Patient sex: F
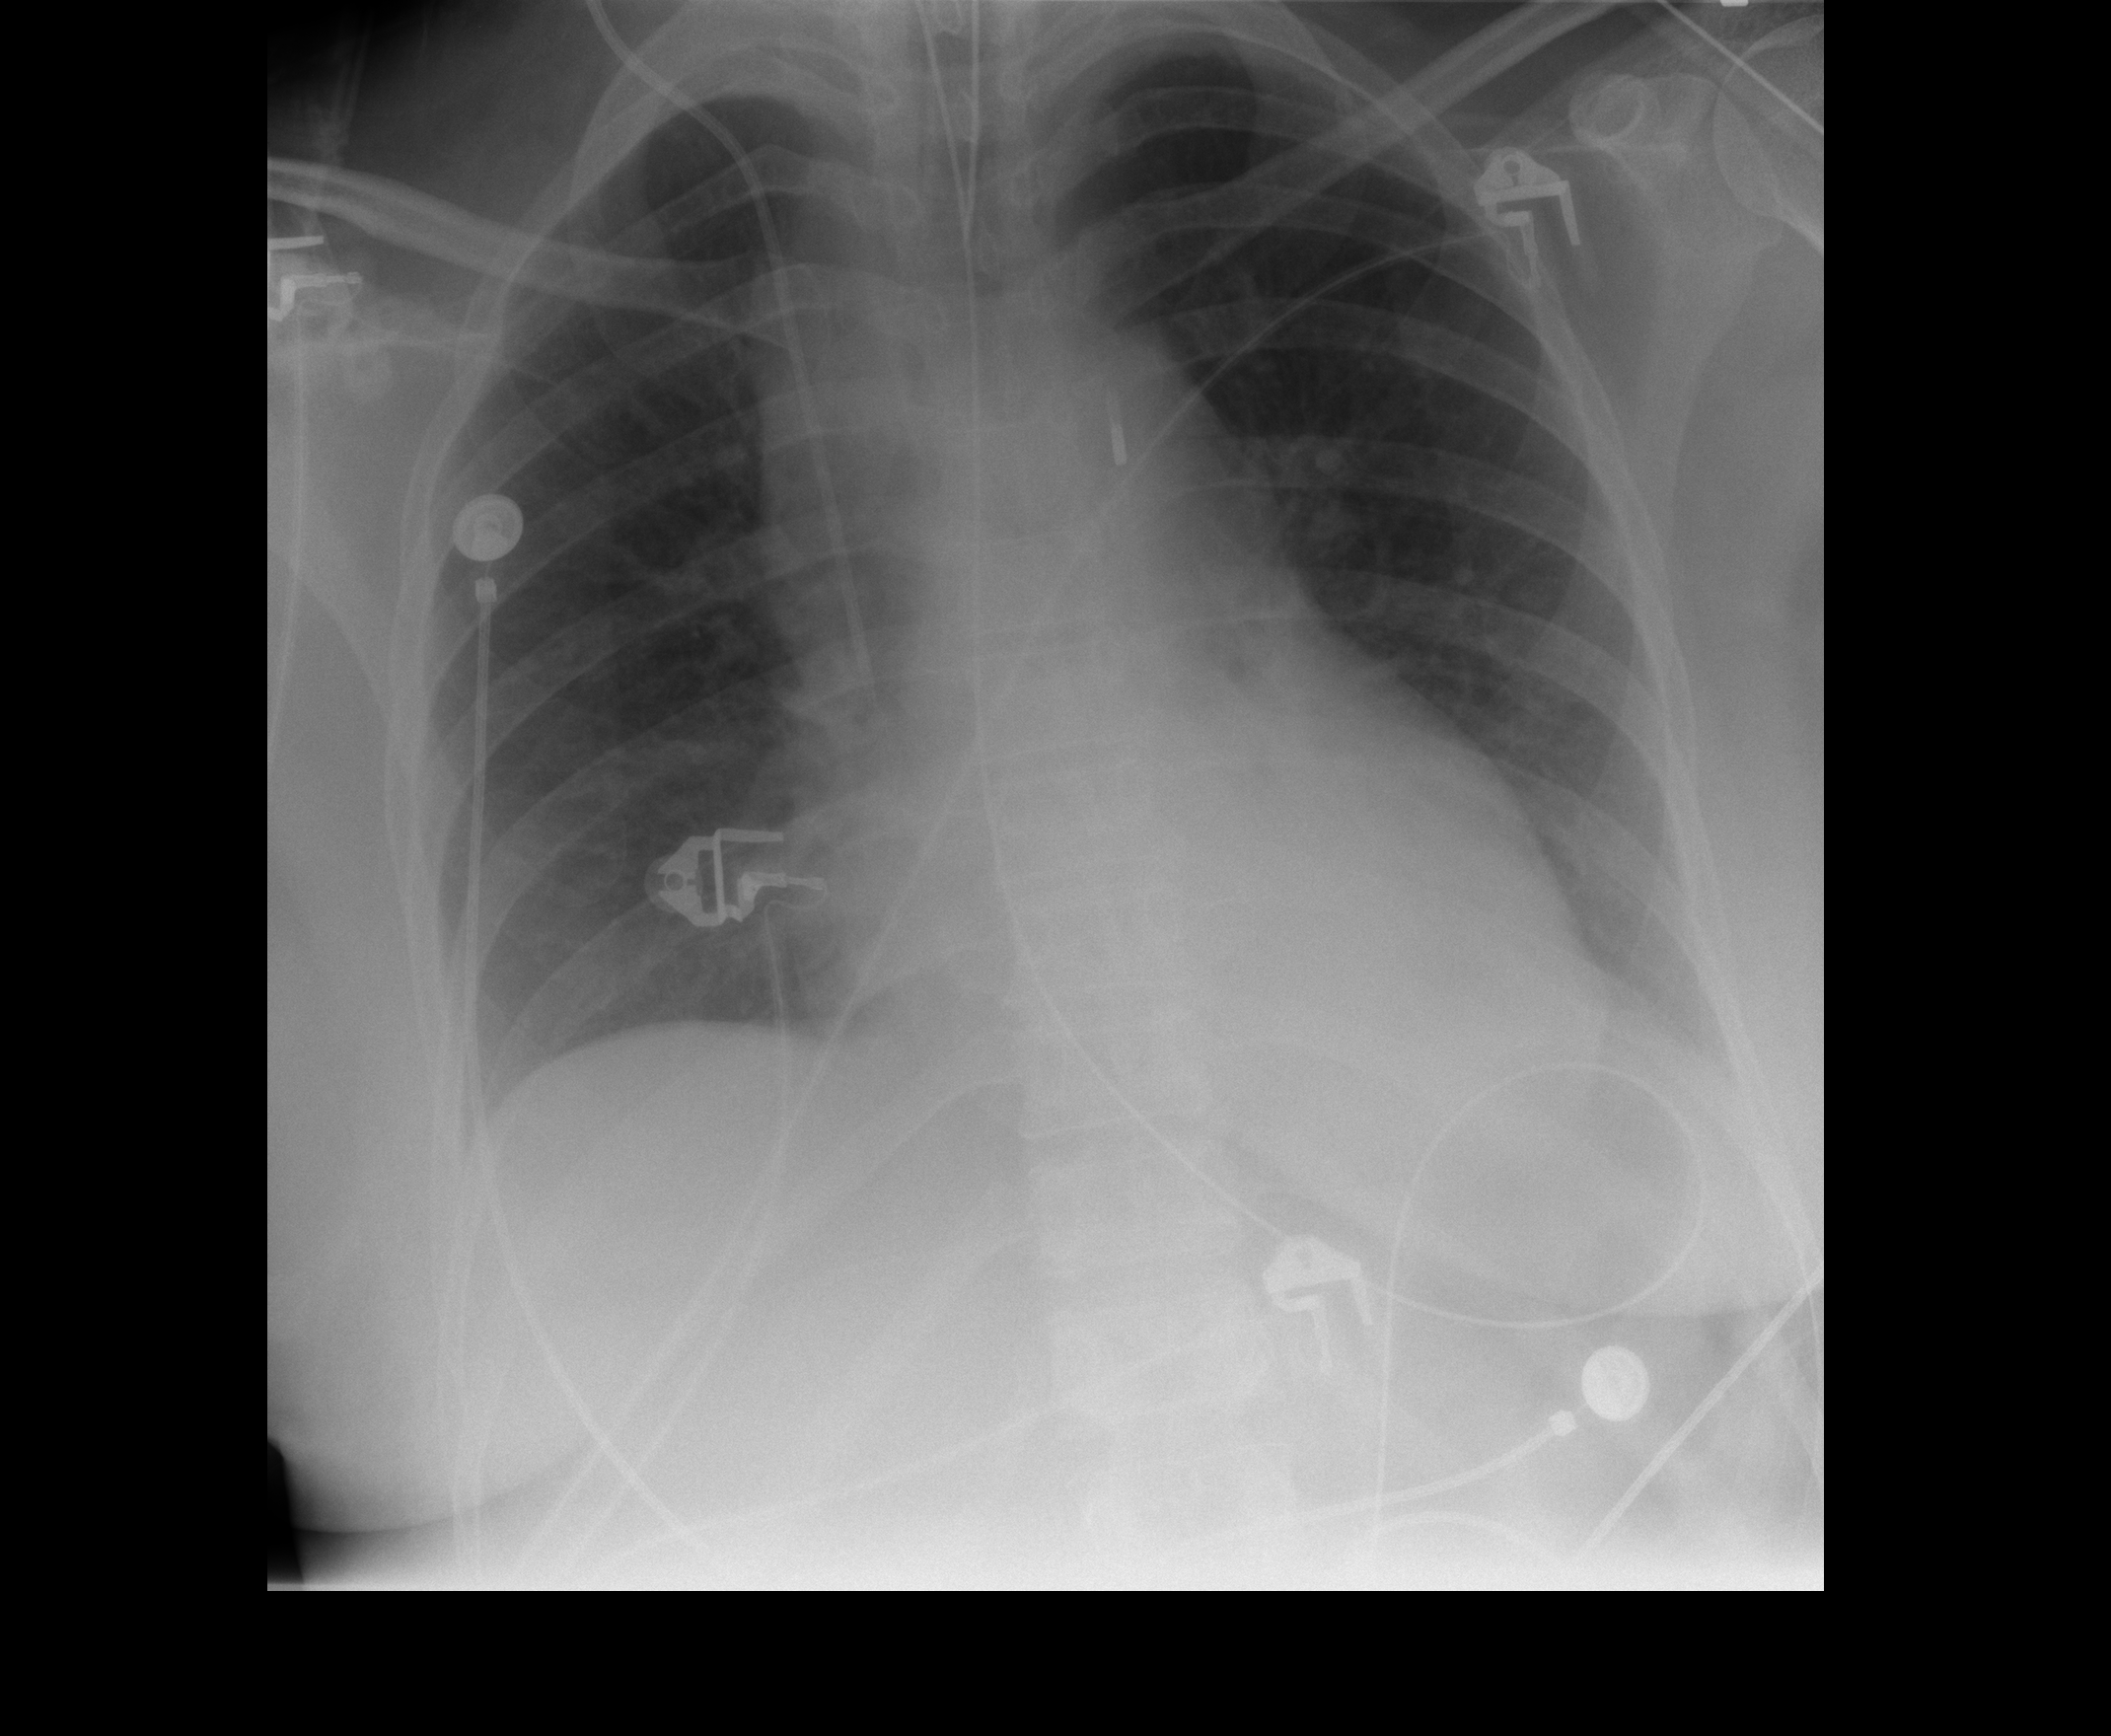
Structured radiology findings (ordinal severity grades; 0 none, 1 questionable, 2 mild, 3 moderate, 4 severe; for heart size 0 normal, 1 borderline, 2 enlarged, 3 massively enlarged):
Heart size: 0
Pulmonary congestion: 0
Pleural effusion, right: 0
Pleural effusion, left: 2
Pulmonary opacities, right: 0
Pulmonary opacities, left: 0
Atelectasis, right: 0
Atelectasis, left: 0